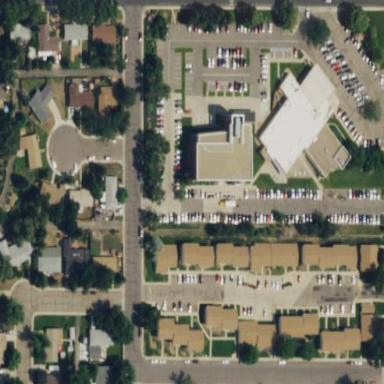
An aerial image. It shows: Healthcare clinic.